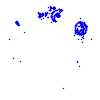
Particle: pion